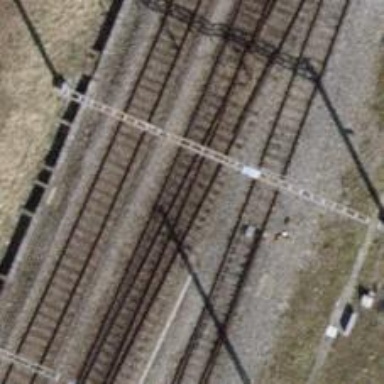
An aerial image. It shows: Railway yard with electrified tracks and single track.